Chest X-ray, PA view. Patient: 37 years old, sex M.
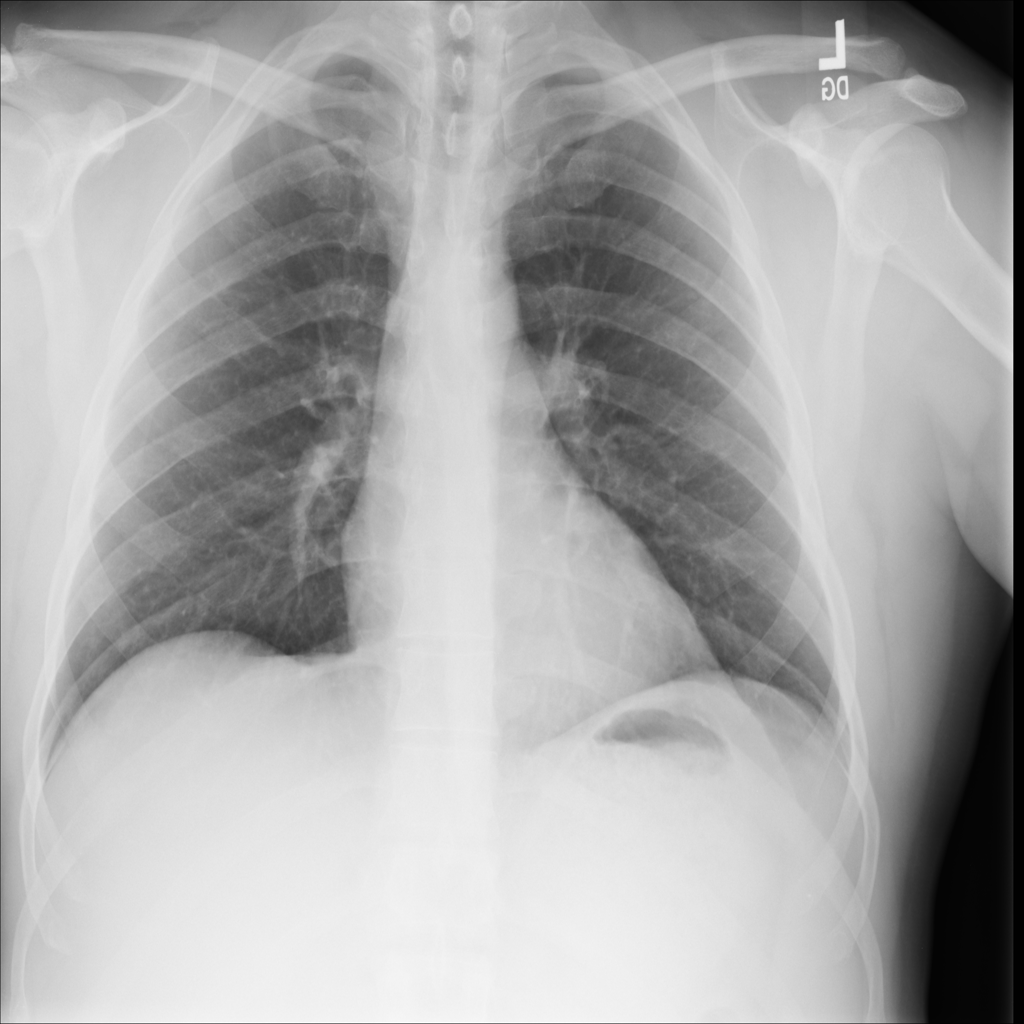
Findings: No Finding